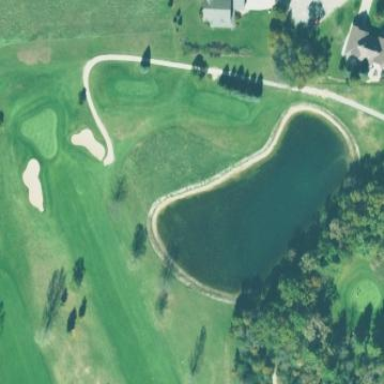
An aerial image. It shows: Water hazard on golf course. The hazard is natural water feature.